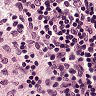
Metastatic tissue present: no